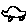
Label: car